Question: I am very new to opencv. Here I am trying to create an Image which will be a shape made of a string with 0's and 1's (The function random_shape generates that string). So the string is to be typed on top of a white background . Here I am able to create a White Background Image but unable to add text in front of it. It just creates a blank image. It also gives a segmentation fault if I give it different coordinates.
Any Help is Appreciated .
'''
font = cv2.FONT_HERSHEY_SIMPLEX
blank_image = np.zeros((100,100,3), np.uint8)
cv2.putText(blank_image,random_shape(100,100),(0,0), cv2.FONT_HERSHEY_SIMPLEX, 2,(0,255,0))
blank_image[:,0:1*100] = (255,255,255)
image=cv2.cv.fromarray(blank_image)
cv2.cv.SaveImage('pic.jpg', image)
'''
Update : I have changed my code to
'''
blank_image = np.zeros((512,512,3), np.uint8)
blank_image[:,0:512] = (255,255,255)
cv2.putText(blank_image,random_shape(100,100)[0:100],(0,0), cv2.FONT_HERSHEY_SIMPLEX, 0.1,(0,0,0),cv2.CV_AA)
image=cv2.cv.fromarray(blank_image)
cv2.cv.SaveImage('pic.jpg', image)
'''

It seems to be something garbled (its some sort of text with a line) instead of numbers. The size of the text also appears large.Any Help !!
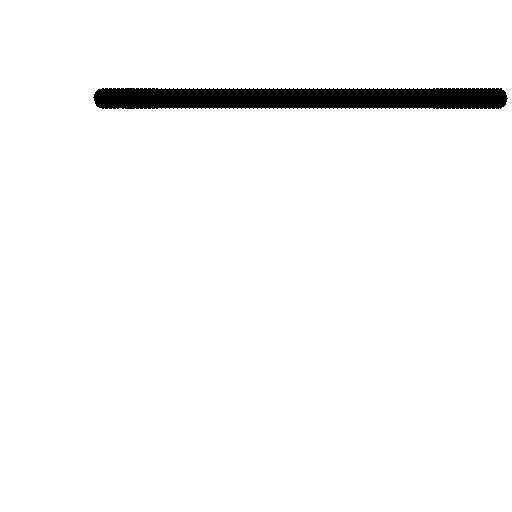
Answer: First, you can just save an image using 'cv2.imwrite("filename.jpg", blank_image)'.
The docstring for 'cv2.putText(...)' is:
'putText(img, text, org, fontFace, fontScale, color[, thickness[, lineType[, bottomLeftOrigin]]]) -> None'
The second argument of 'cv2.putText', "text", is a string. Chances are, 'random_shape' in your code does not store "valid" characters. So you are passing values to 'cv2.putText' that cannot be "translated" to proper characters that can be displayed.
Why don't you debug by manually specifying a string in place of the values obtained from 'random_shape'? That way, you can test whether the problem is with your code or with the libraries that OpenCV uses print characters or write to the image file etc.